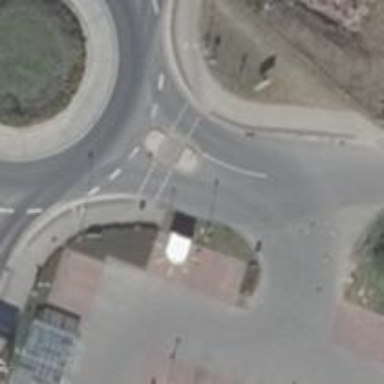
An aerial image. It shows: Uncontrolled road crossing with pedestrian island.